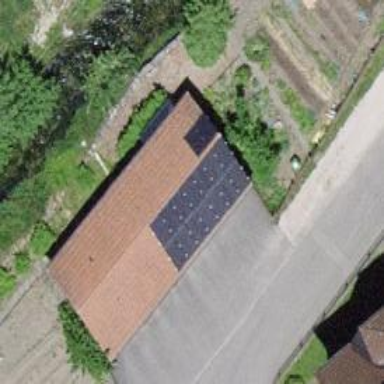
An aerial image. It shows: Garage building.